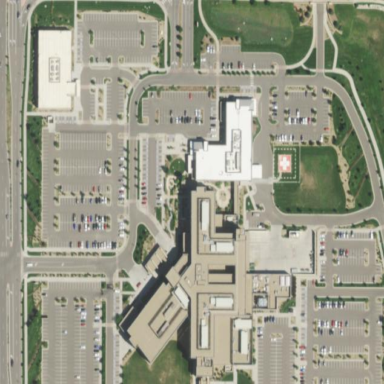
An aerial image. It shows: Healthcare facility identified as hospital.